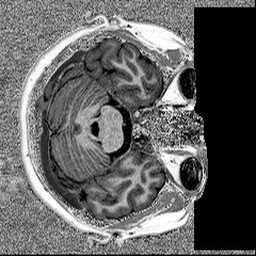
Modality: MP2RAGE
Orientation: axial
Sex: female